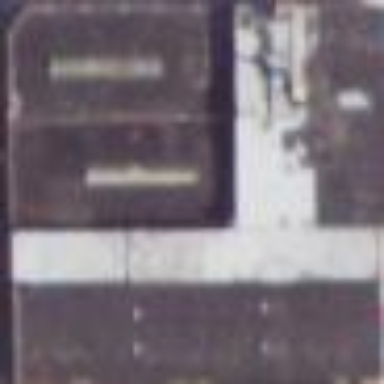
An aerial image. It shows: Industrial building.